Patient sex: M
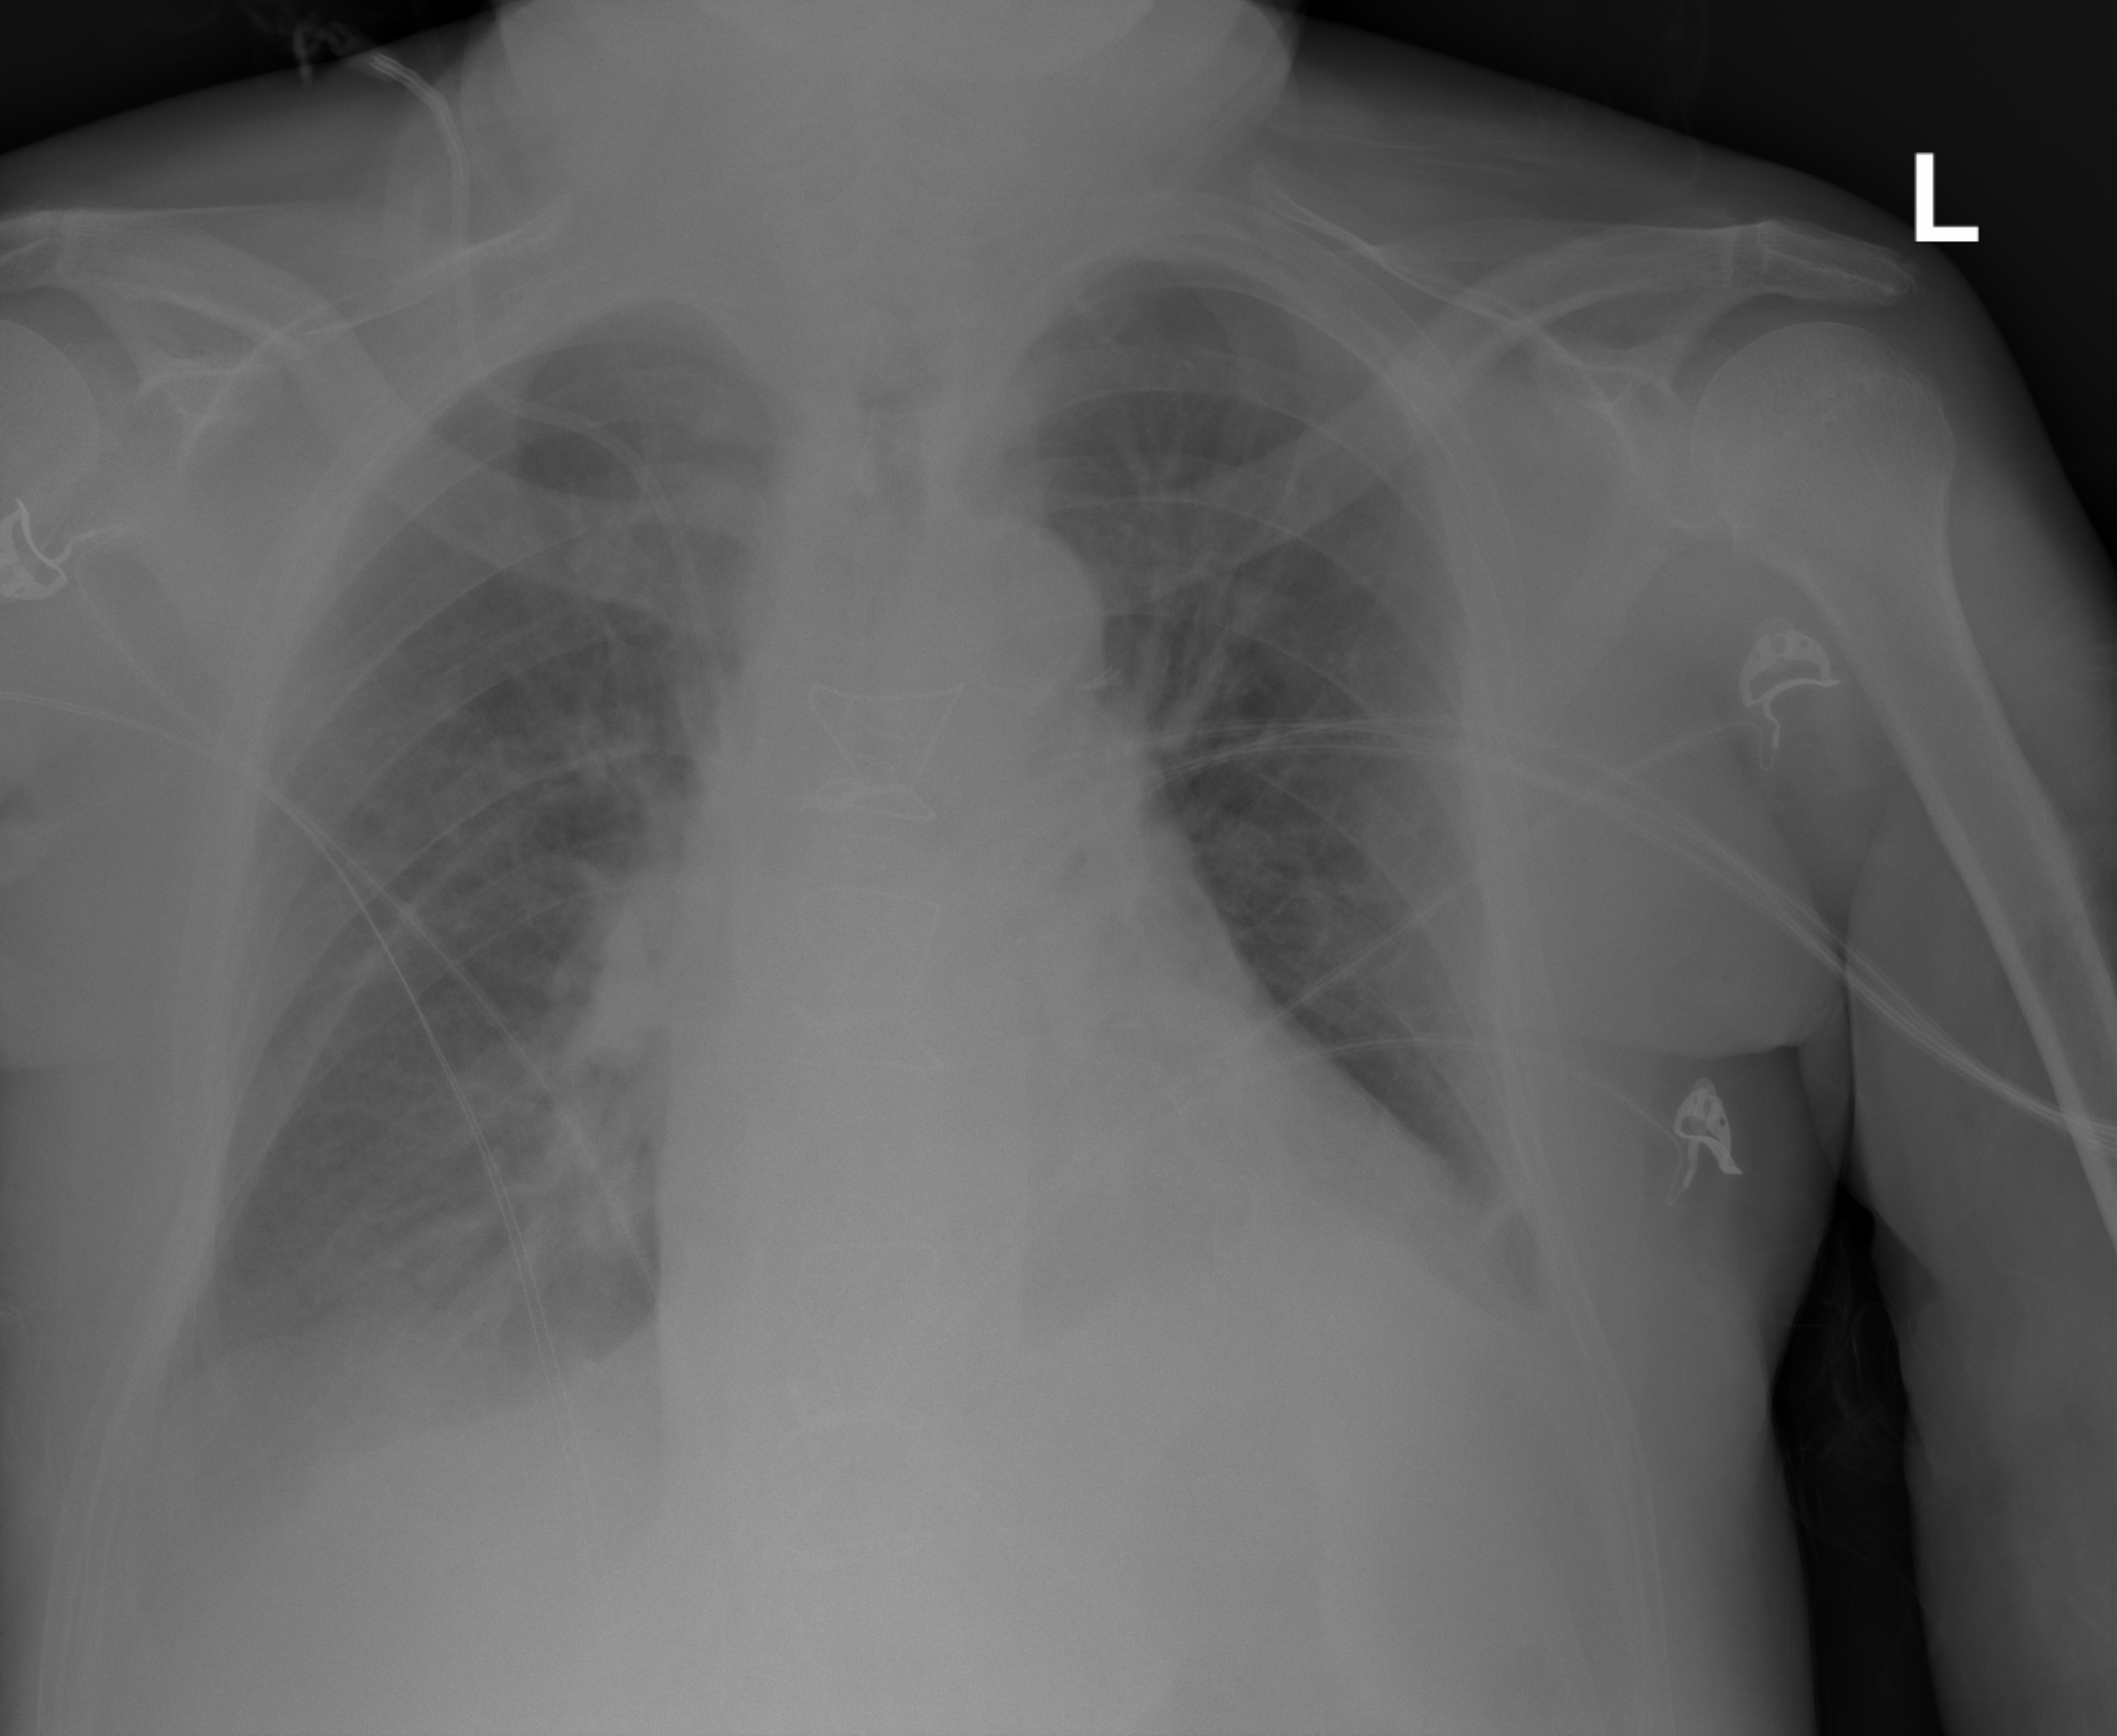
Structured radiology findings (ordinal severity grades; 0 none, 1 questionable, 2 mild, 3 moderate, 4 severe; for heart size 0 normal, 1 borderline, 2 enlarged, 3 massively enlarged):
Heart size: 2
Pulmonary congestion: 3
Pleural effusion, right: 2
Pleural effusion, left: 2
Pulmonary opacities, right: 2
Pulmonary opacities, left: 0
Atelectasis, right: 2
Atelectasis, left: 2